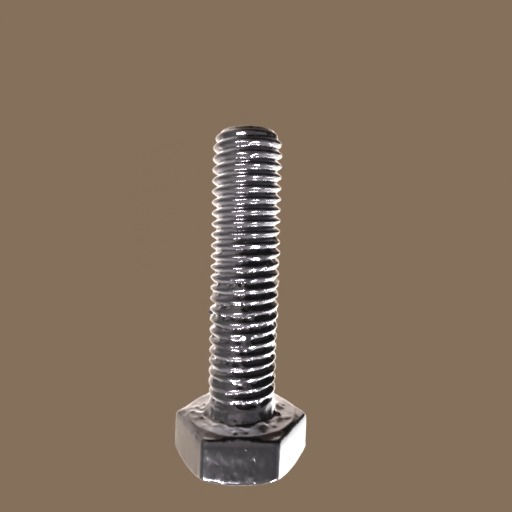
Label: bolt